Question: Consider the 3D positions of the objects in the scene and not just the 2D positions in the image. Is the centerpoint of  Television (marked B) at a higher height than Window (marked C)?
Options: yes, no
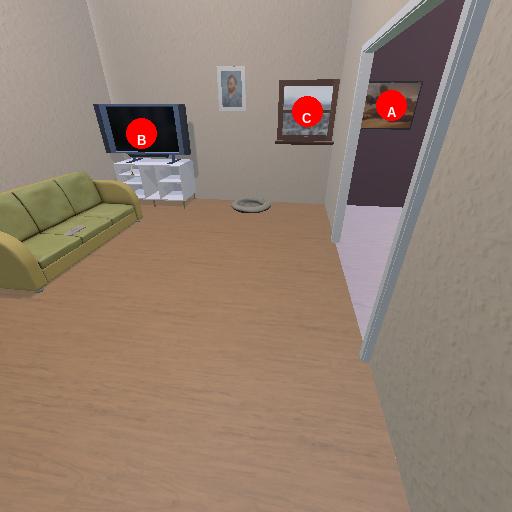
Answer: yes